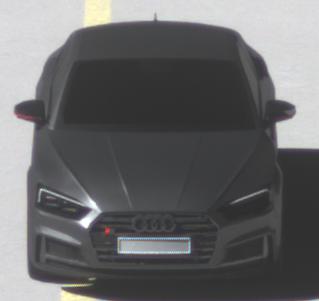
Make: Audi
Model: S5 Sportback
Detailed model: 8T Facelift
Model produced from: 2011
Model produced until: 2016
Doors: 5
Color: gray
Road condition: dry road
Daytime: morning or afternoon
Contrast: high contrast